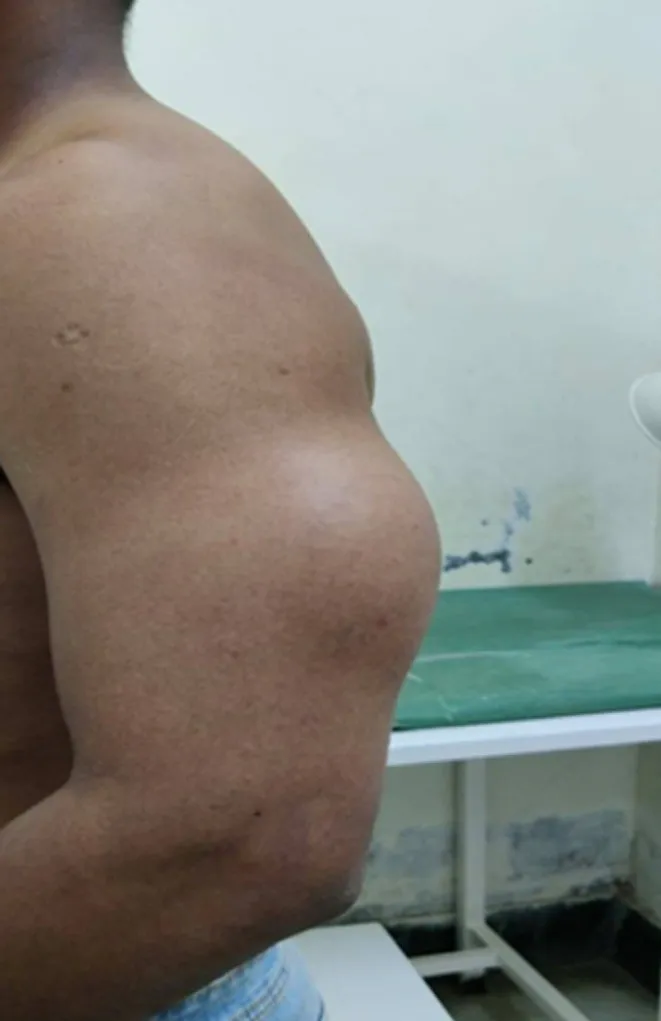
pre-operative image.
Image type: medical_photograph (skin_photograph)